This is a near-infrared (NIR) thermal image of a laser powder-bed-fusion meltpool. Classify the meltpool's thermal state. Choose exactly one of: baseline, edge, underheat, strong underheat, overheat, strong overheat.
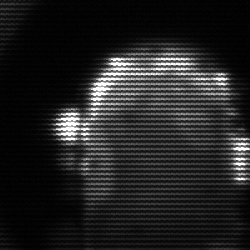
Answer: baseline